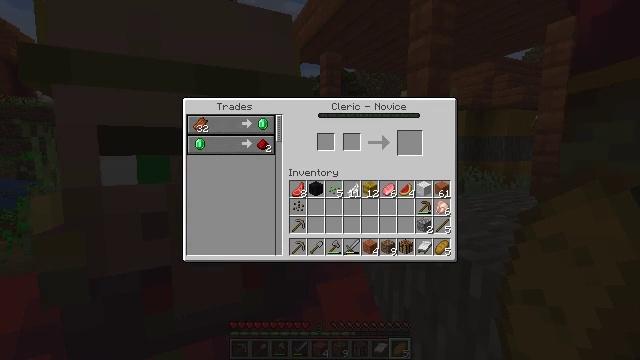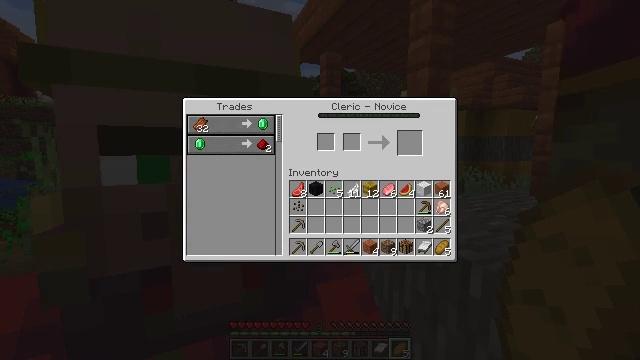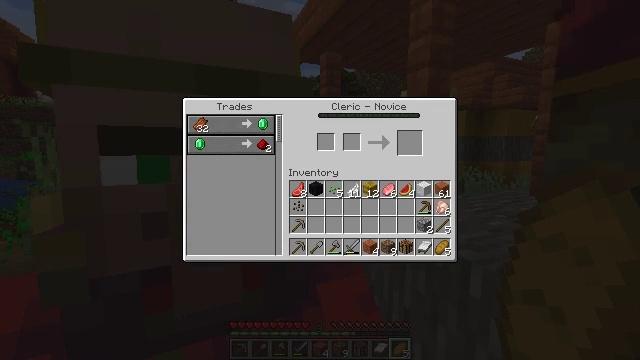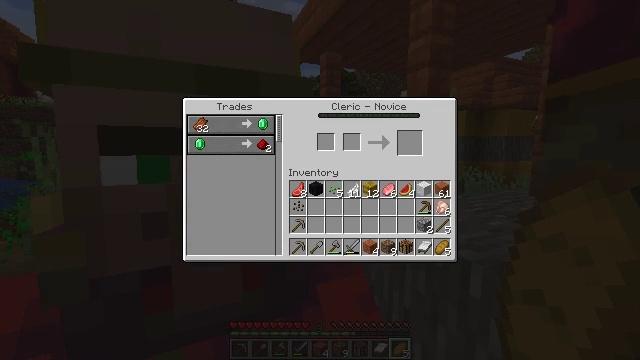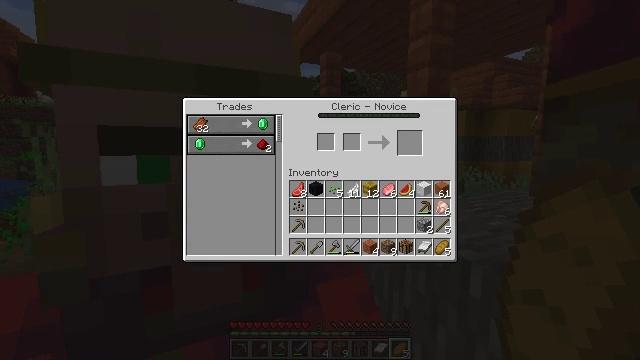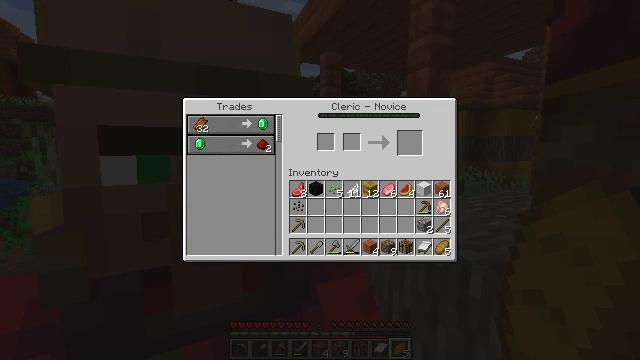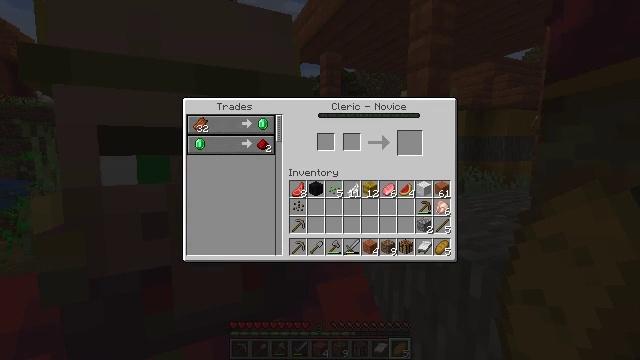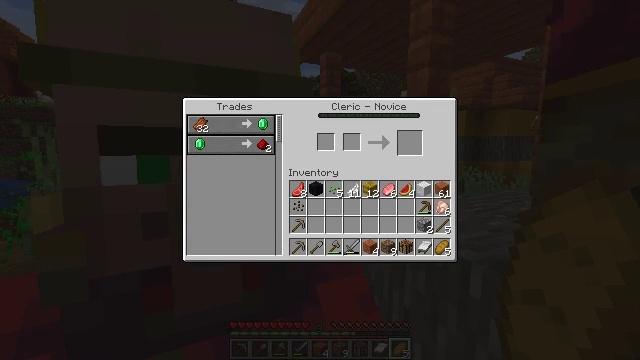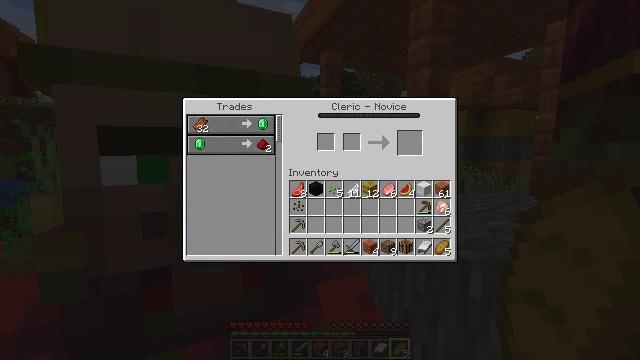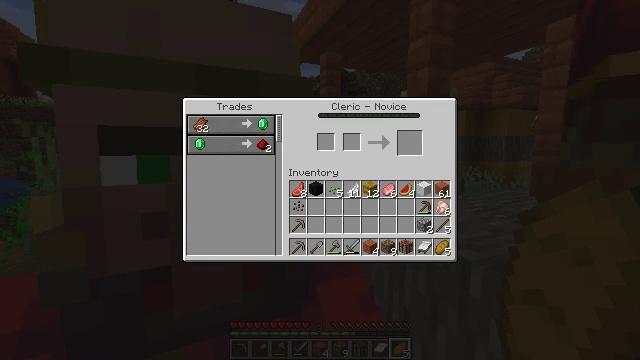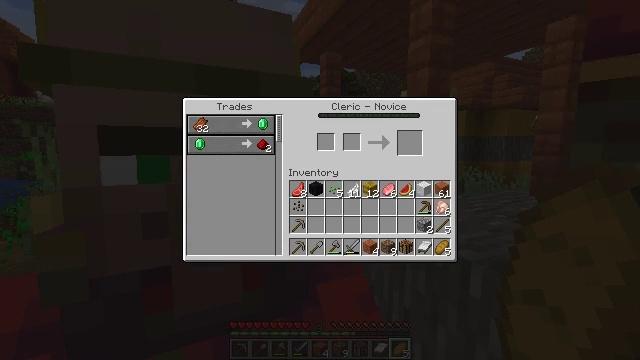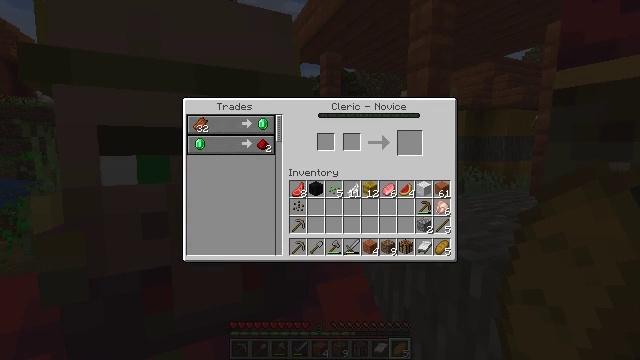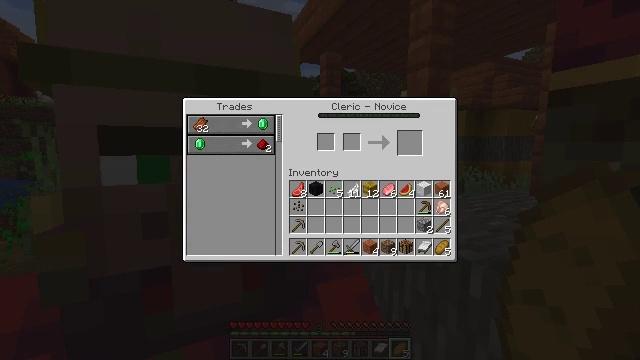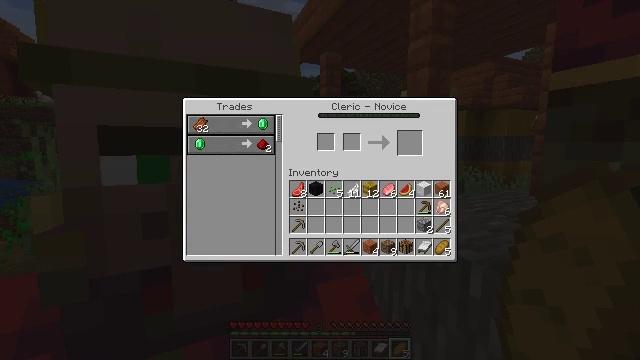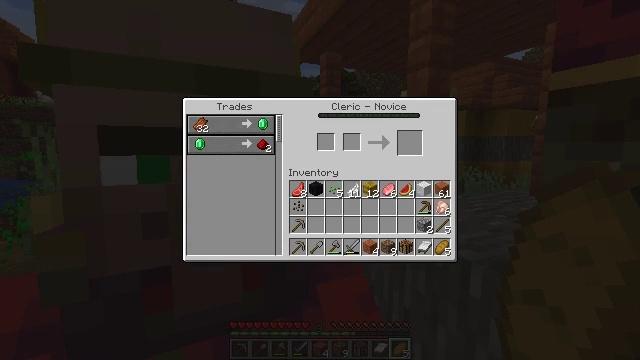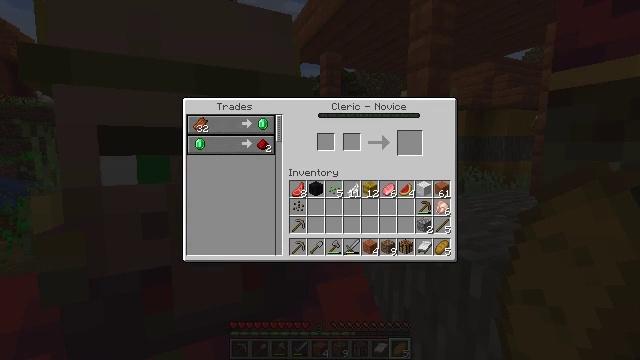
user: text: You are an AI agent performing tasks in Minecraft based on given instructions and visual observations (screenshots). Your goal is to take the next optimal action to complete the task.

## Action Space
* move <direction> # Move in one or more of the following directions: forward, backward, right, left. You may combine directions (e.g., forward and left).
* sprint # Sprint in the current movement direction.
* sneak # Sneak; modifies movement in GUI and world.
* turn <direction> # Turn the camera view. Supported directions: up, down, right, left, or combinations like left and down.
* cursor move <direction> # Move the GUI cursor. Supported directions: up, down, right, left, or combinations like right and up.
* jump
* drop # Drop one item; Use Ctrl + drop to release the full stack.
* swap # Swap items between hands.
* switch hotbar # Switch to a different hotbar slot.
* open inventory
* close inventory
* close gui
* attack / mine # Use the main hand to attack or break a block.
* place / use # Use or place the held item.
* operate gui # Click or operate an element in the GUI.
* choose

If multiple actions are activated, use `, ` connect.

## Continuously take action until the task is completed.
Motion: motion action
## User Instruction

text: Break the cartography table.
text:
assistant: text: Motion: no_op
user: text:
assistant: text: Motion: no_op
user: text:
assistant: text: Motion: no_op
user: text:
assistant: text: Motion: no_op
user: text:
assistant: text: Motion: no_op
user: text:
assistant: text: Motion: no_op
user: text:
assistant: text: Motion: no_op
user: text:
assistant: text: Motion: no_op
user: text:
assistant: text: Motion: no_op
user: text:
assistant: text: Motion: no_op
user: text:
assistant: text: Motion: no_op
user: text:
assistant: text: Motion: no_op
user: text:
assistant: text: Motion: no_op
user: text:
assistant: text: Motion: no_op
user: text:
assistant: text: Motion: no_op
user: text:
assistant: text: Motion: no_op
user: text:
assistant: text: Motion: no_op
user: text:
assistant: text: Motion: no_op
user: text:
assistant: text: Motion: no_op
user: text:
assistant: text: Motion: no_op
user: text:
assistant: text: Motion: no_op
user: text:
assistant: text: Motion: no_op
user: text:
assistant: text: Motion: no_op
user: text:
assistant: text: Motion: no_op
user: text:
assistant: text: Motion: no_op
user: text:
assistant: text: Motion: no_op
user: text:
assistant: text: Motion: no_op
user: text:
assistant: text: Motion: no_op
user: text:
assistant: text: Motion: close gui
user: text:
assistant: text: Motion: turn left